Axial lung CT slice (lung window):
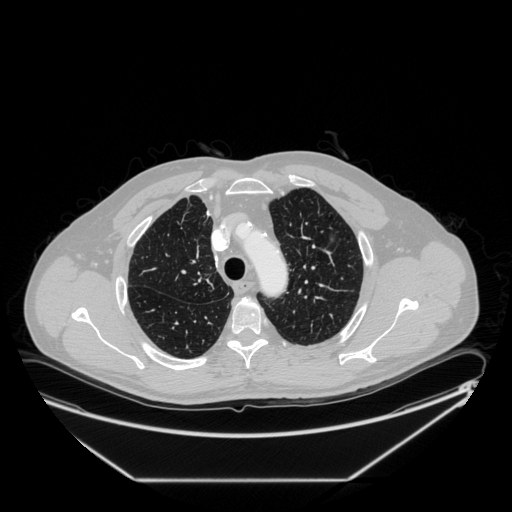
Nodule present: no